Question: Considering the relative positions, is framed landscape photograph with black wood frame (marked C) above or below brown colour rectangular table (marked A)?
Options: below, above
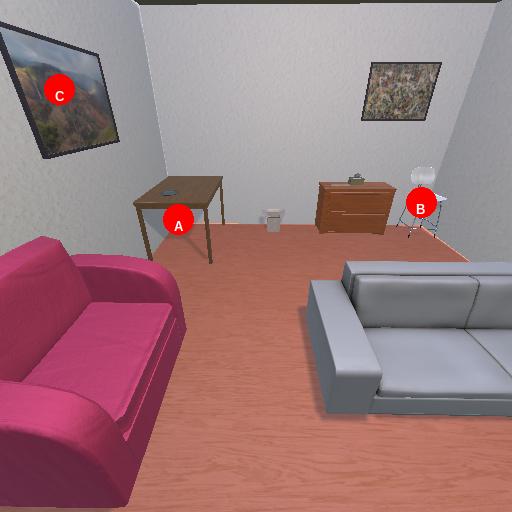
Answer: below